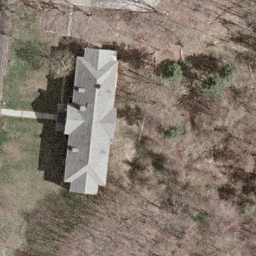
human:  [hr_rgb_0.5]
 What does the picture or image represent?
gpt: sparse residential